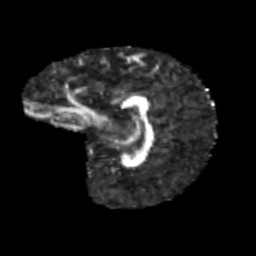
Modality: FA
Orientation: sagittal
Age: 10
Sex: female
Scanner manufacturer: siemens
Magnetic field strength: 3 T
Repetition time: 3.8 s
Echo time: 0.07 s